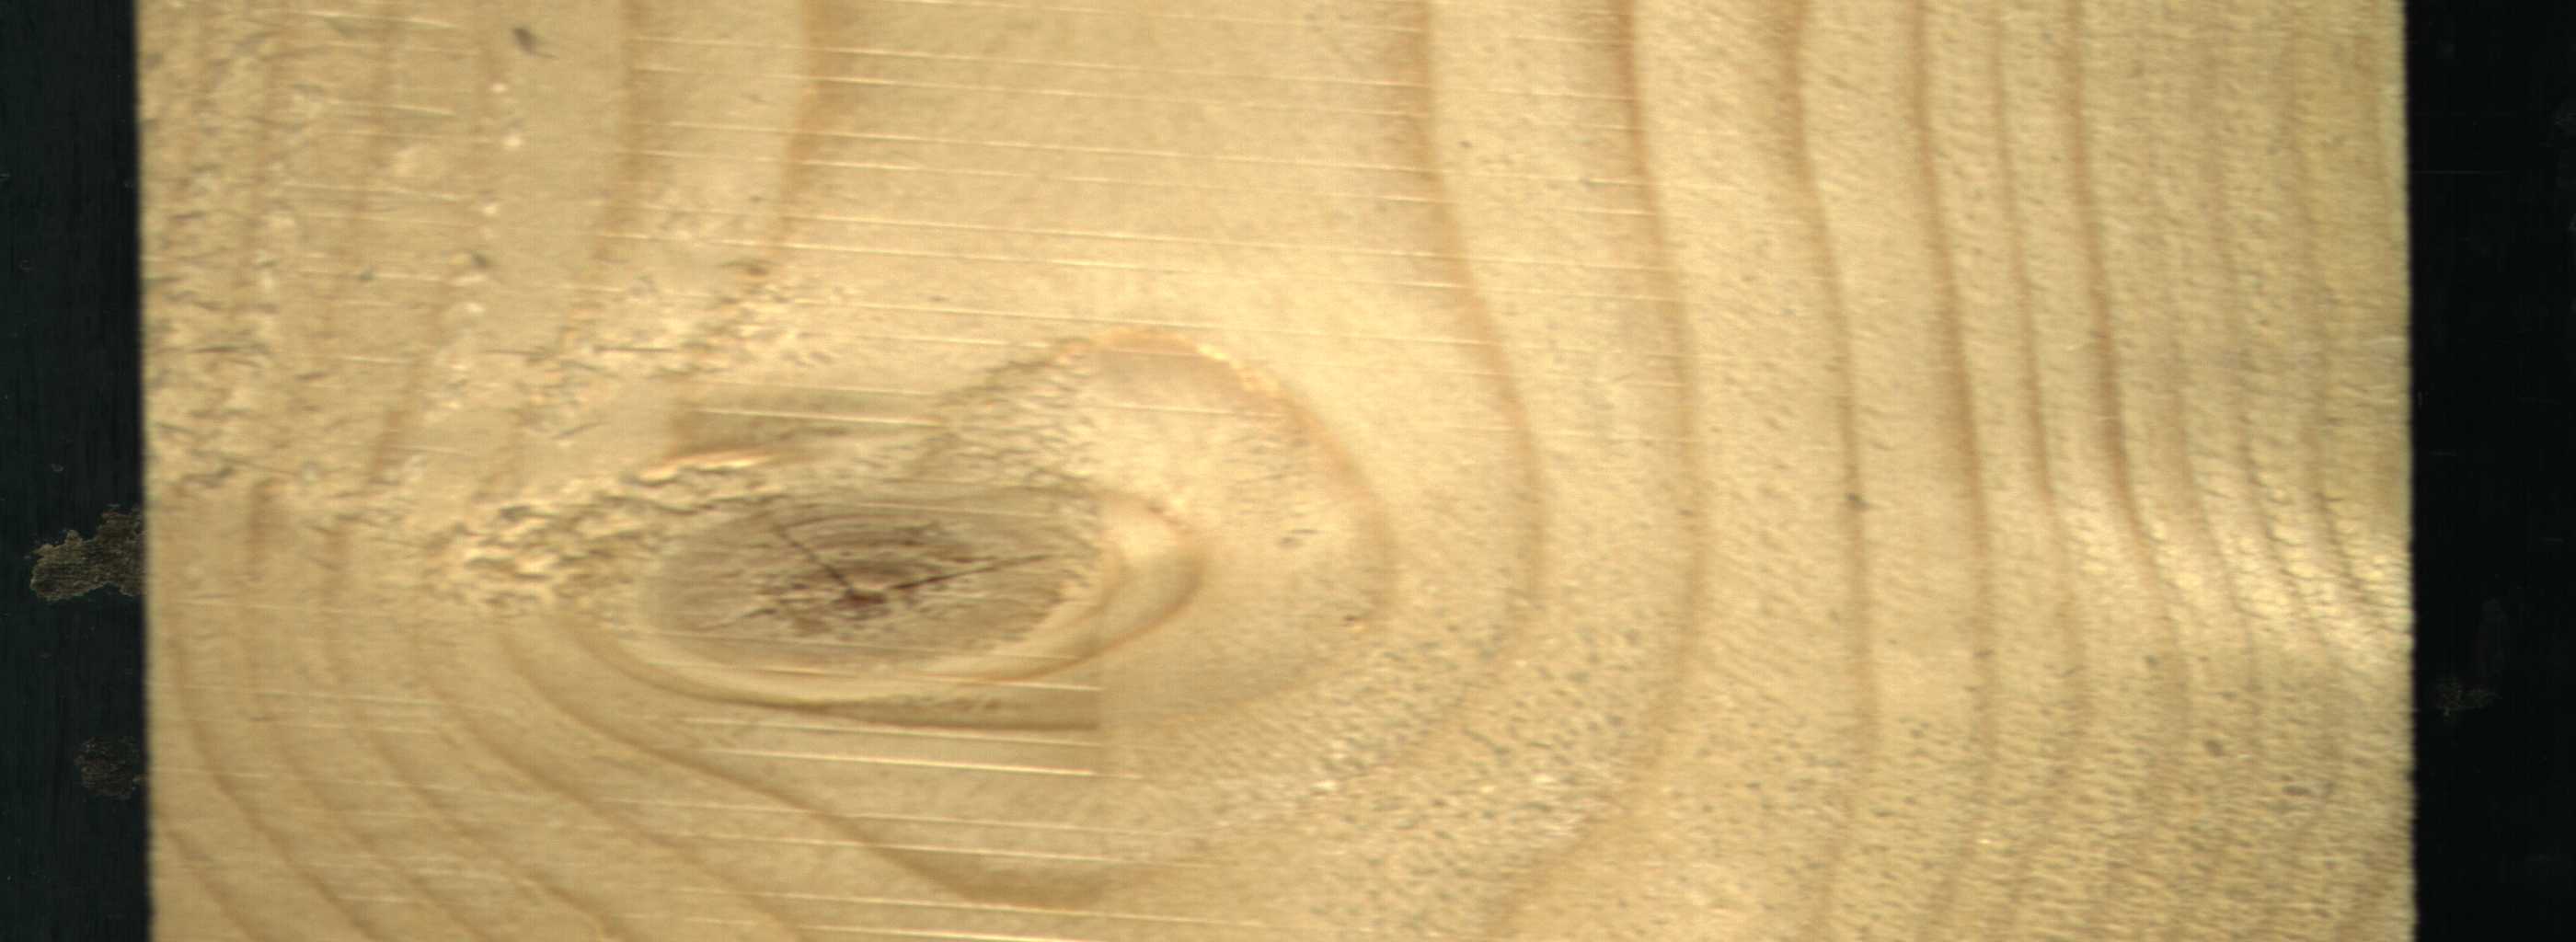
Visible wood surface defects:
knot_with_crack